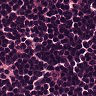
Metastatic tissue present: no